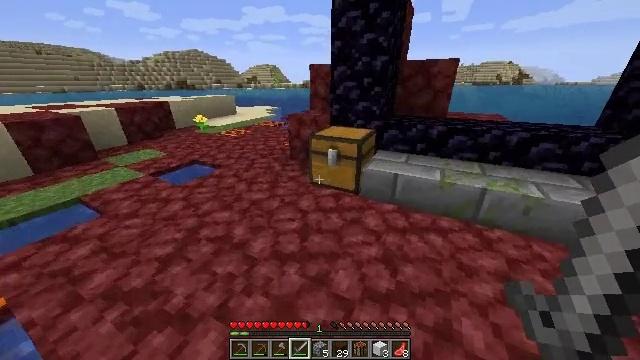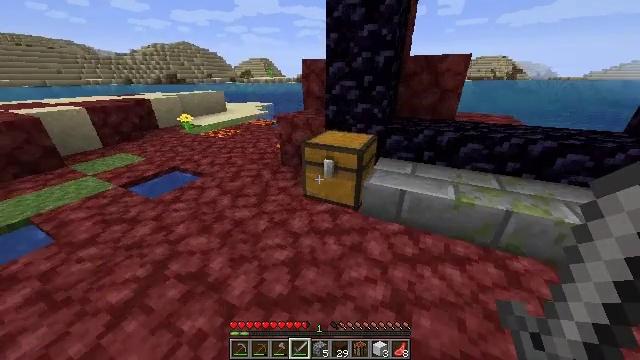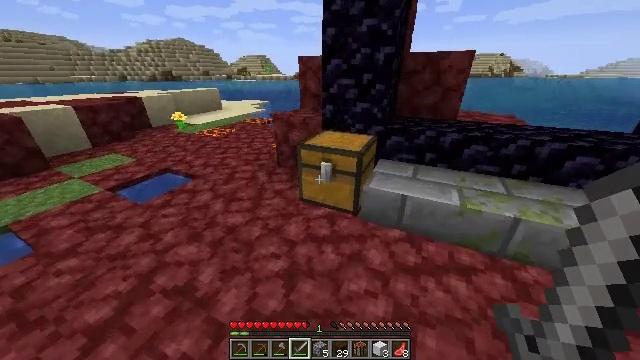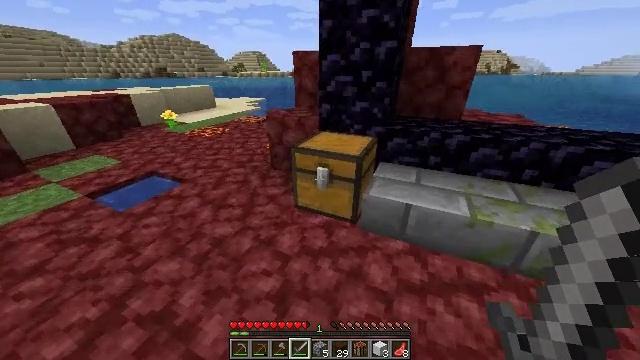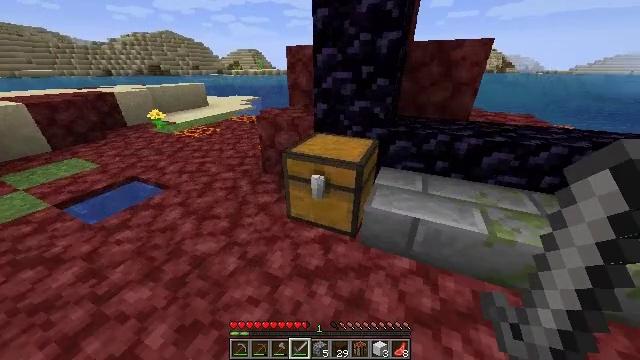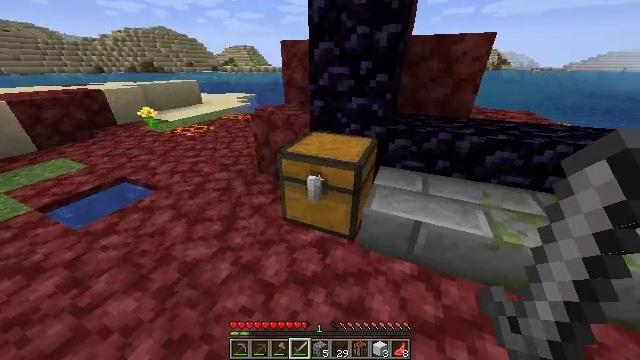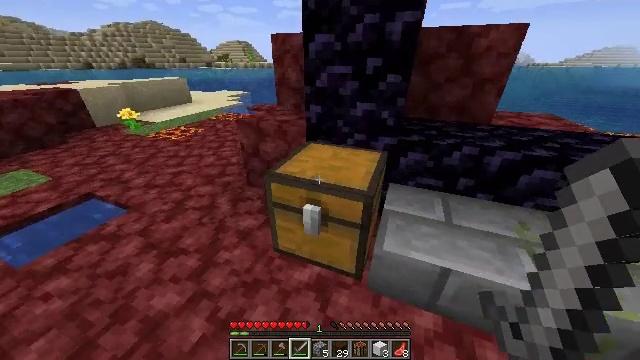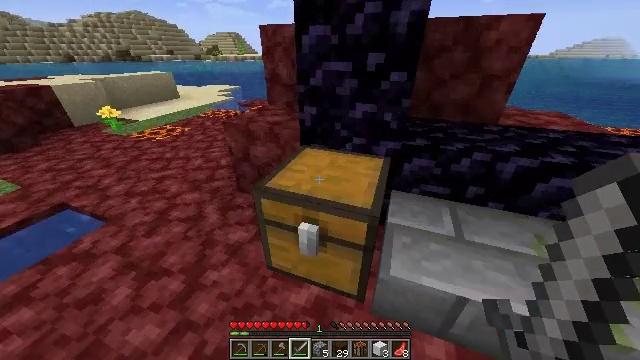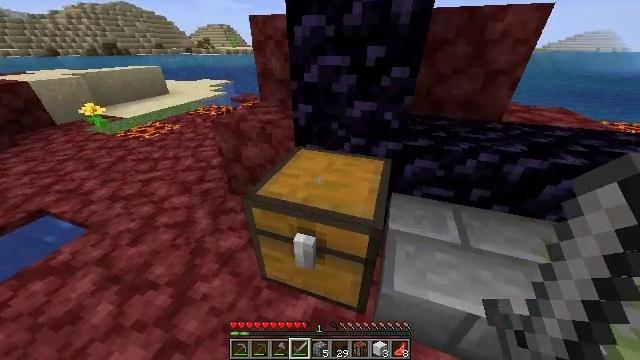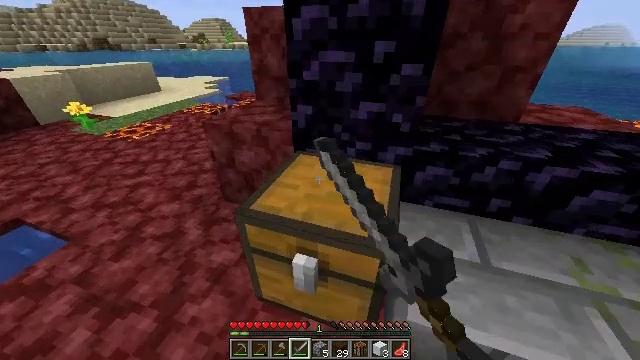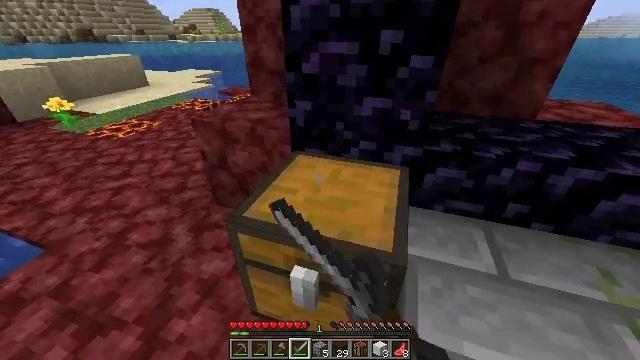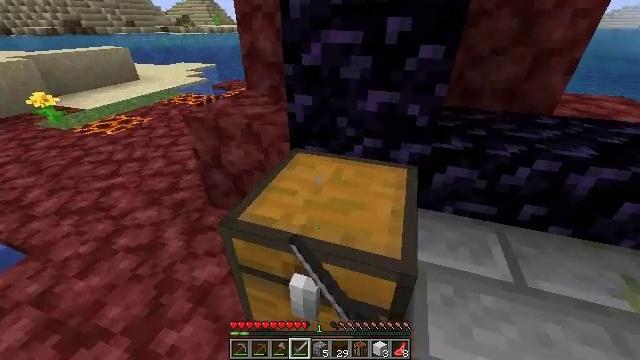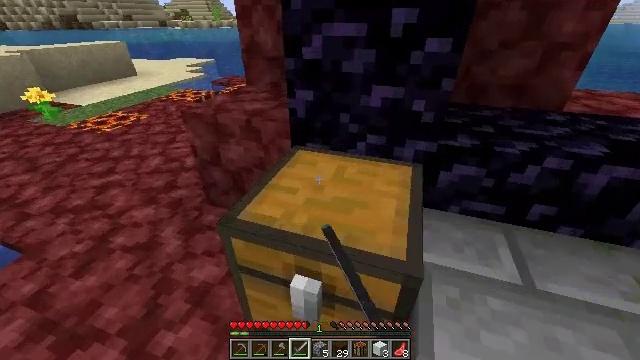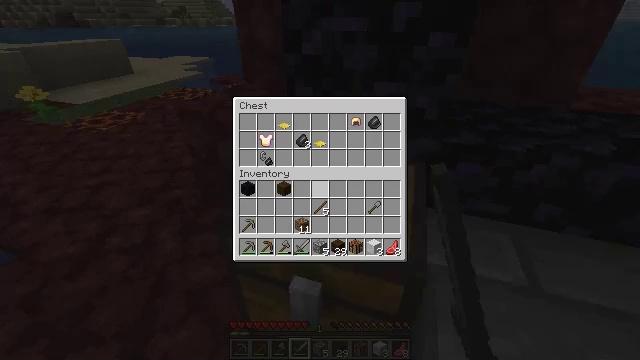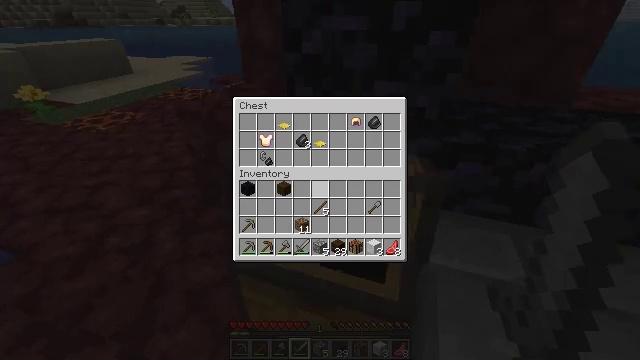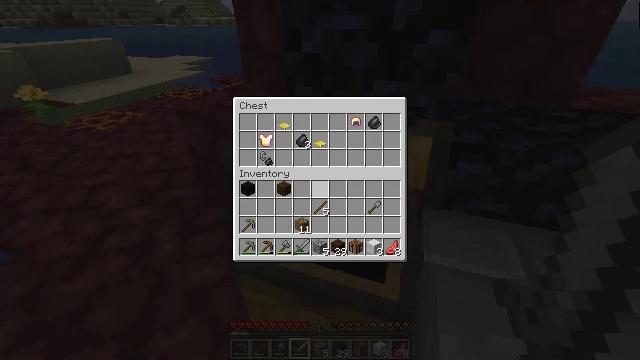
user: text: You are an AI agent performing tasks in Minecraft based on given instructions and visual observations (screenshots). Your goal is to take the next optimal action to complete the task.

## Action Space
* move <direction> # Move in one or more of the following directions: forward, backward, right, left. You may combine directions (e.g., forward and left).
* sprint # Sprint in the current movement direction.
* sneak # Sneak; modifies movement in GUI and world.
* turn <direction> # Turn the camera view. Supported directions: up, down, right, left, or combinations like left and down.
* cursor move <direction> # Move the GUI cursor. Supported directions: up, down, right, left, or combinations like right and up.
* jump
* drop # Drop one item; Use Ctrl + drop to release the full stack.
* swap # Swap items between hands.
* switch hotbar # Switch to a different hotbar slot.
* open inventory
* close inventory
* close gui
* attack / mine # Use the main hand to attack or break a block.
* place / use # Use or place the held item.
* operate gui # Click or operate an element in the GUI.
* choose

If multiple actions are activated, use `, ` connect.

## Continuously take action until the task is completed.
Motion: motion action
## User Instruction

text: Gather sand from the desert.
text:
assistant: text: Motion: move forward, sprint, turn right and down
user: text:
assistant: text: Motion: move forward, sprint
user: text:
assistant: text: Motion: move forward, sprint
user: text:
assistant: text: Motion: move forward, sprint
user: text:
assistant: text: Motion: move forward
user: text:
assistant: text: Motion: move forward
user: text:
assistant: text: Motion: move forward, turn right and down
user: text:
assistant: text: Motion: turn right and down, use / place
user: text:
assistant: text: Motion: use / place
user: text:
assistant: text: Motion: use / place
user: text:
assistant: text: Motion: use / place
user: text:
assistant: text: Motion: no_op
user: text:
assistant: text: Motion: open gui
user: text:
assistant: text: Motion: no_op
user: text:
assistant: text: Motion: cursor move down
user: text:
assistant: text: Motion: no_op
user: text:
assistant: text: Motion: no_op
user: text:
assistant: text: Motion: no_op
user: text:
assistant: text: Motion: no_op
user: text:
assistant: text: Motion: no_op
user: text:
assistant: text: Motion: no_op
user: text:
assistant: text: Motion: no_op
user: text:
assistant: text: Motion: cursor move right and up
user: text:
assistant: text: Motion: no_op
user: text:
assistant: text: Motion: no_op
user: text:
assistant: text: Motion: cursor move left and up
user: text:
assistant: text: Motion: cursor move left and up
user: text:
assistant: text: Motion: cursor move left and up
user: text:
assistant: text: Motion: cursor move left and up
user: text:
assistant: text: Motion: no_op